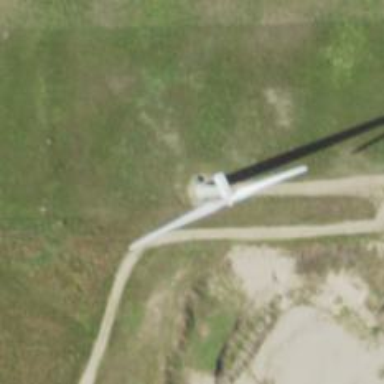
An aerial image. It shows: Wind generator using wind turbines of horizontal axis.